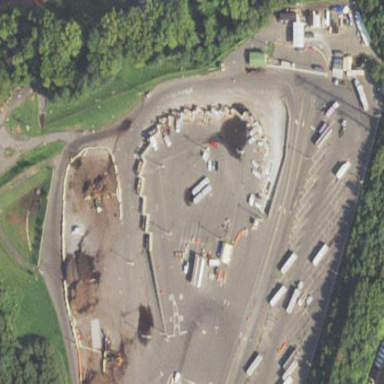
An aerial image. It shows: Paved area designated for recycling trash disposal.